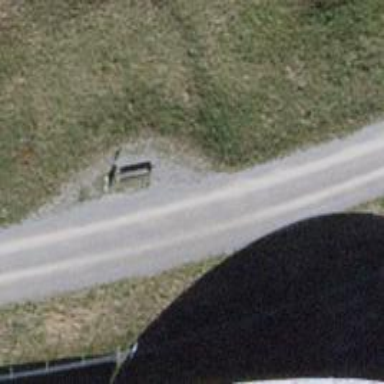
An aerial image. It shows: Brown bench.